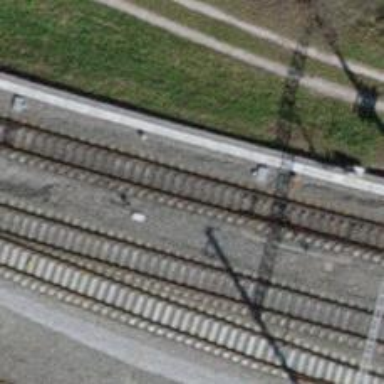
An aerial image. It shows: Single railway track with electrification through contact line.